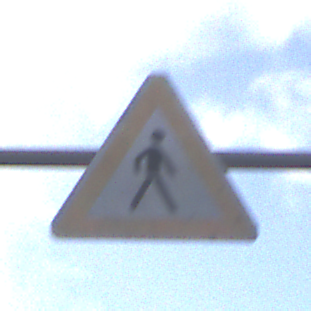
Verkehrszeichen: FussgaengerLinks
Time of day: MorningAfternoon
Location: Outdoor (Urban)
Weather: PartlyCloudy
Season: NotSpecified
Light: Natural